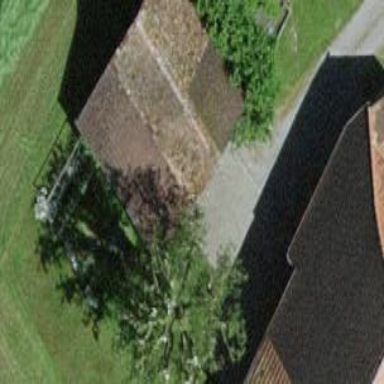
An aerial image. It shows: Barn.